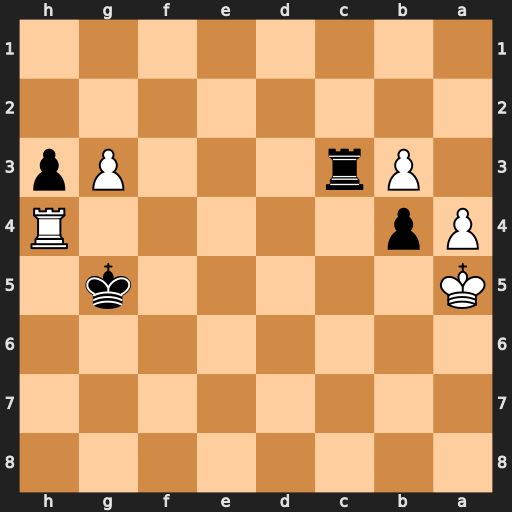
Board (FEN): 8/8/8/K5k1/Pp5R/1Pr3Pp/8/8
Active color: b
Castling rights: -
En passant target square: -
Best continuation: Rxg3 Rh8 Rxb3 Kb5 Kg4 a5 Rb1